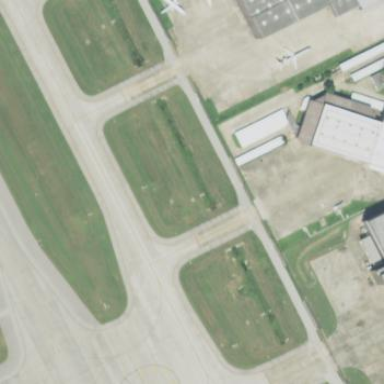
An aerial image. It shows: Apron at the airport.